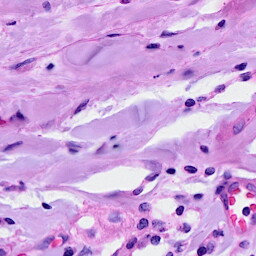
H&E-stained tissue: Breast